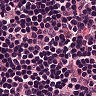
Metastatic tissue present: no